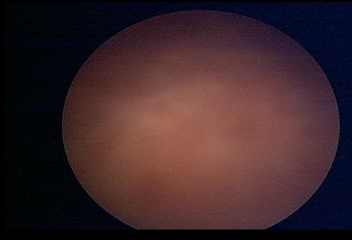
Modality: WLC
Class: Normal mucosa
Bladder cancer association: No